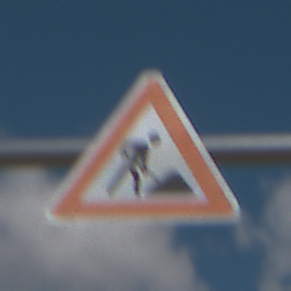
Verkehrszeichen: Arbeitsstelle
Umgebung: Outdoor, Nature
Tageszeit: Midday
Wetter: PartlyCloudy
Licht: Natural
Jahreszeit: NotSpecified
Kontrast: HighContrast